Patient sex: M
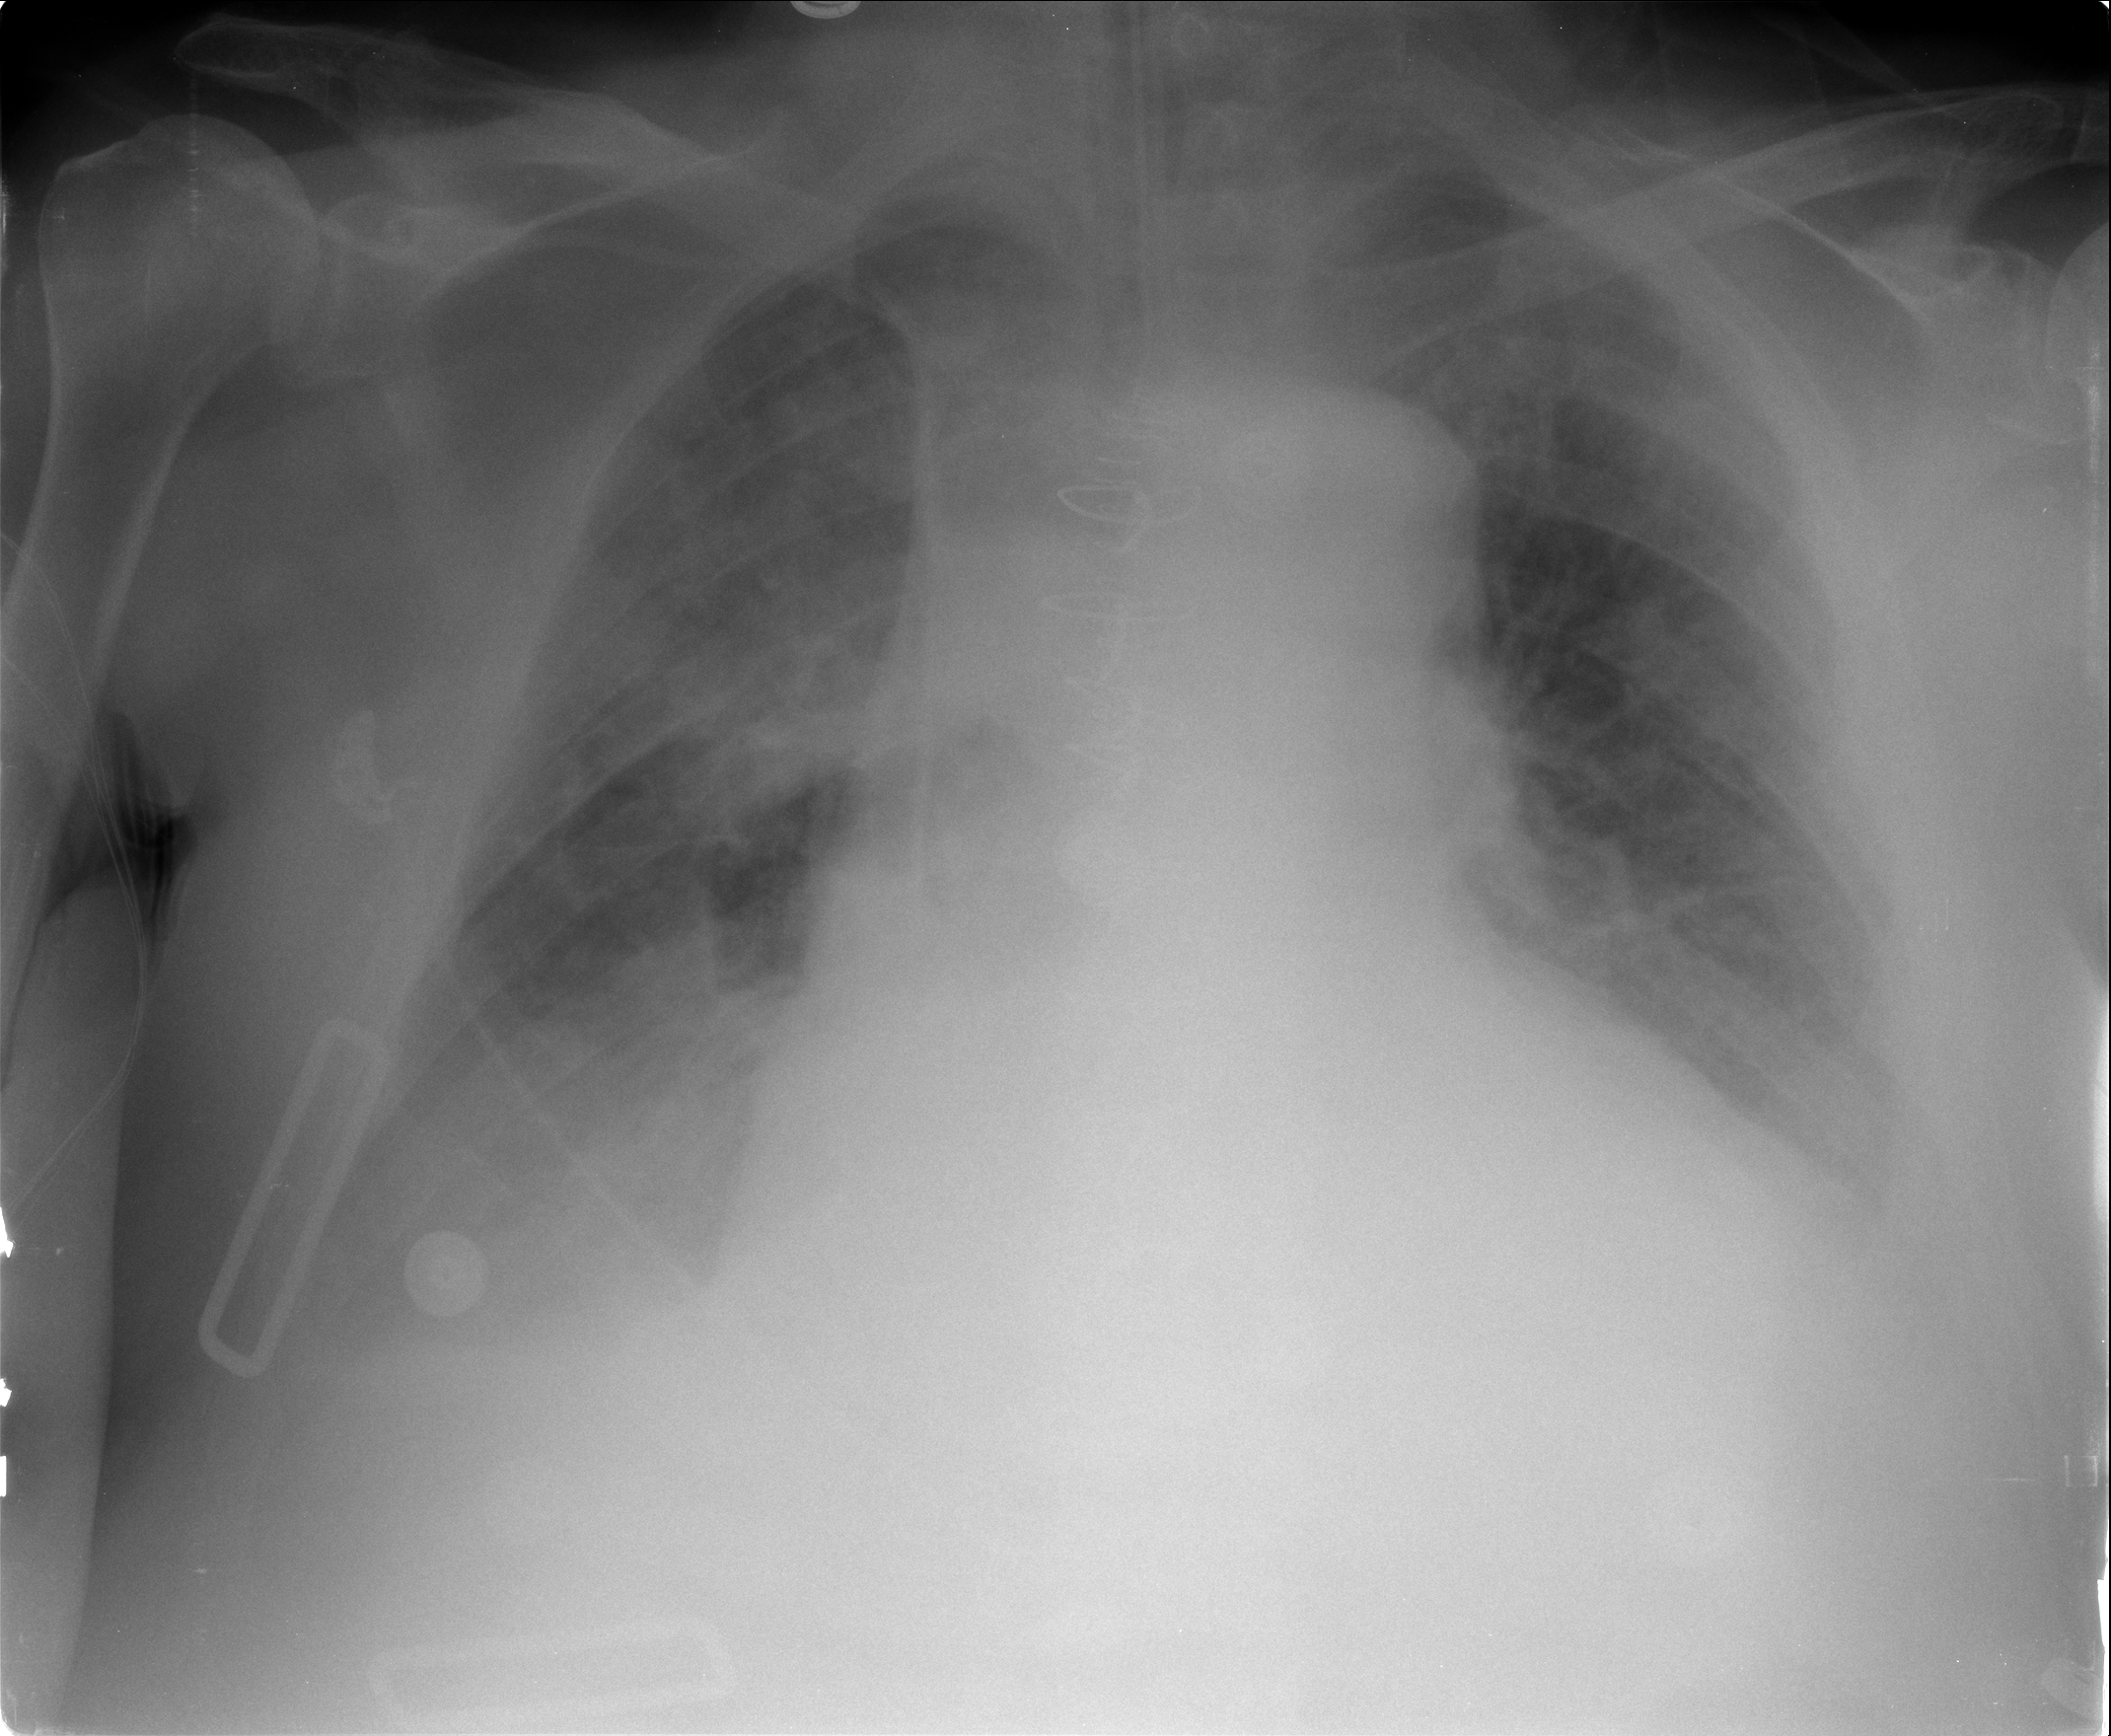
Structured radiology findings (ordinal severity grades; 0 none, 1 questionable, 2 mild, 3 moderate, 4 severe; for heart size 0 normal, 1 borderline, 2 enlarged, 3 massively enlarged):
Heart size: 2
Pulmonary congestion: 2
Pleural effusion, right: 2
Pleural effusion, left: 2
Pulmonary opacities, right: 2
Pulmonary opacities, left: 1
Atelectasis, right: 2
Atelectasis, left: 2